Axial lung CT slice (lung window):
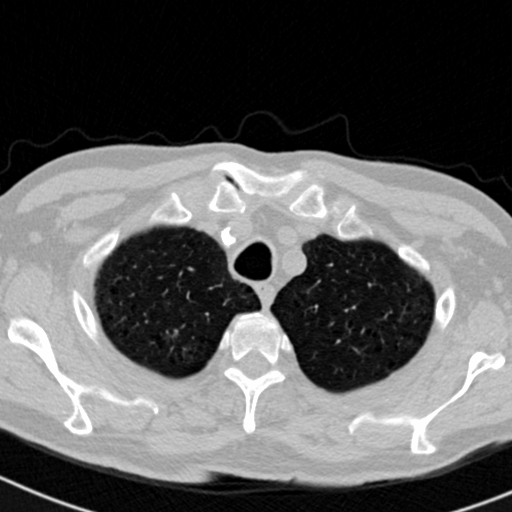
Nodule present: no